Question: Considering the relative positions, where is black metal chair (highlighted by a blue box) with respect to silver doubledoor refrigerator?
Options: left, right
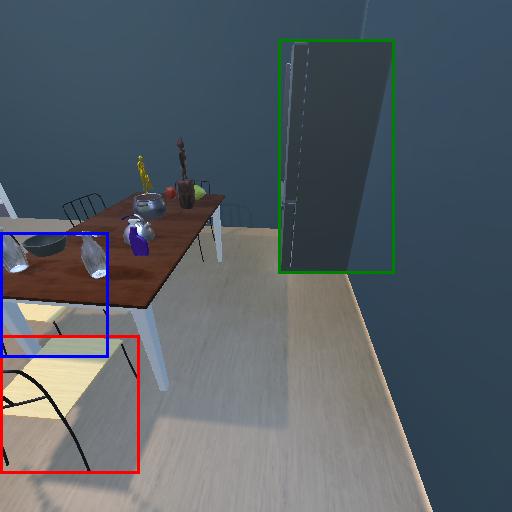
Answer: left